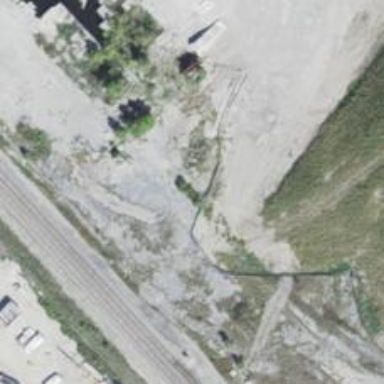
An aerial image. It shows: Abandoned railway siding.